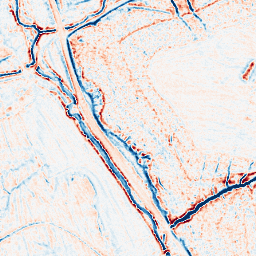
Category: edge_preserving
Decomposition family: bilateral
Decomposition parameters: d: 9
sigma_color: 25
sigma_space: 150
Upsampling method: sinc_blackman
Upsampling parameters: scale: 8
kernel_size: 16
Upsampling scale: 8